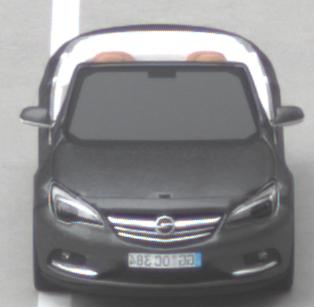
Make: Opel
Model: Cascada 1.4 Turbo
Detailed model: Cascada
Model produced from: 2013/03
Model produced until: 2015/01
Doors: 2
Color: gray
Road condition: dry road
Daytime: midday
Contrast: low contrast